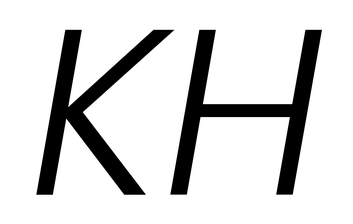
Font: Poppins-LightItalic